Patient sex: F
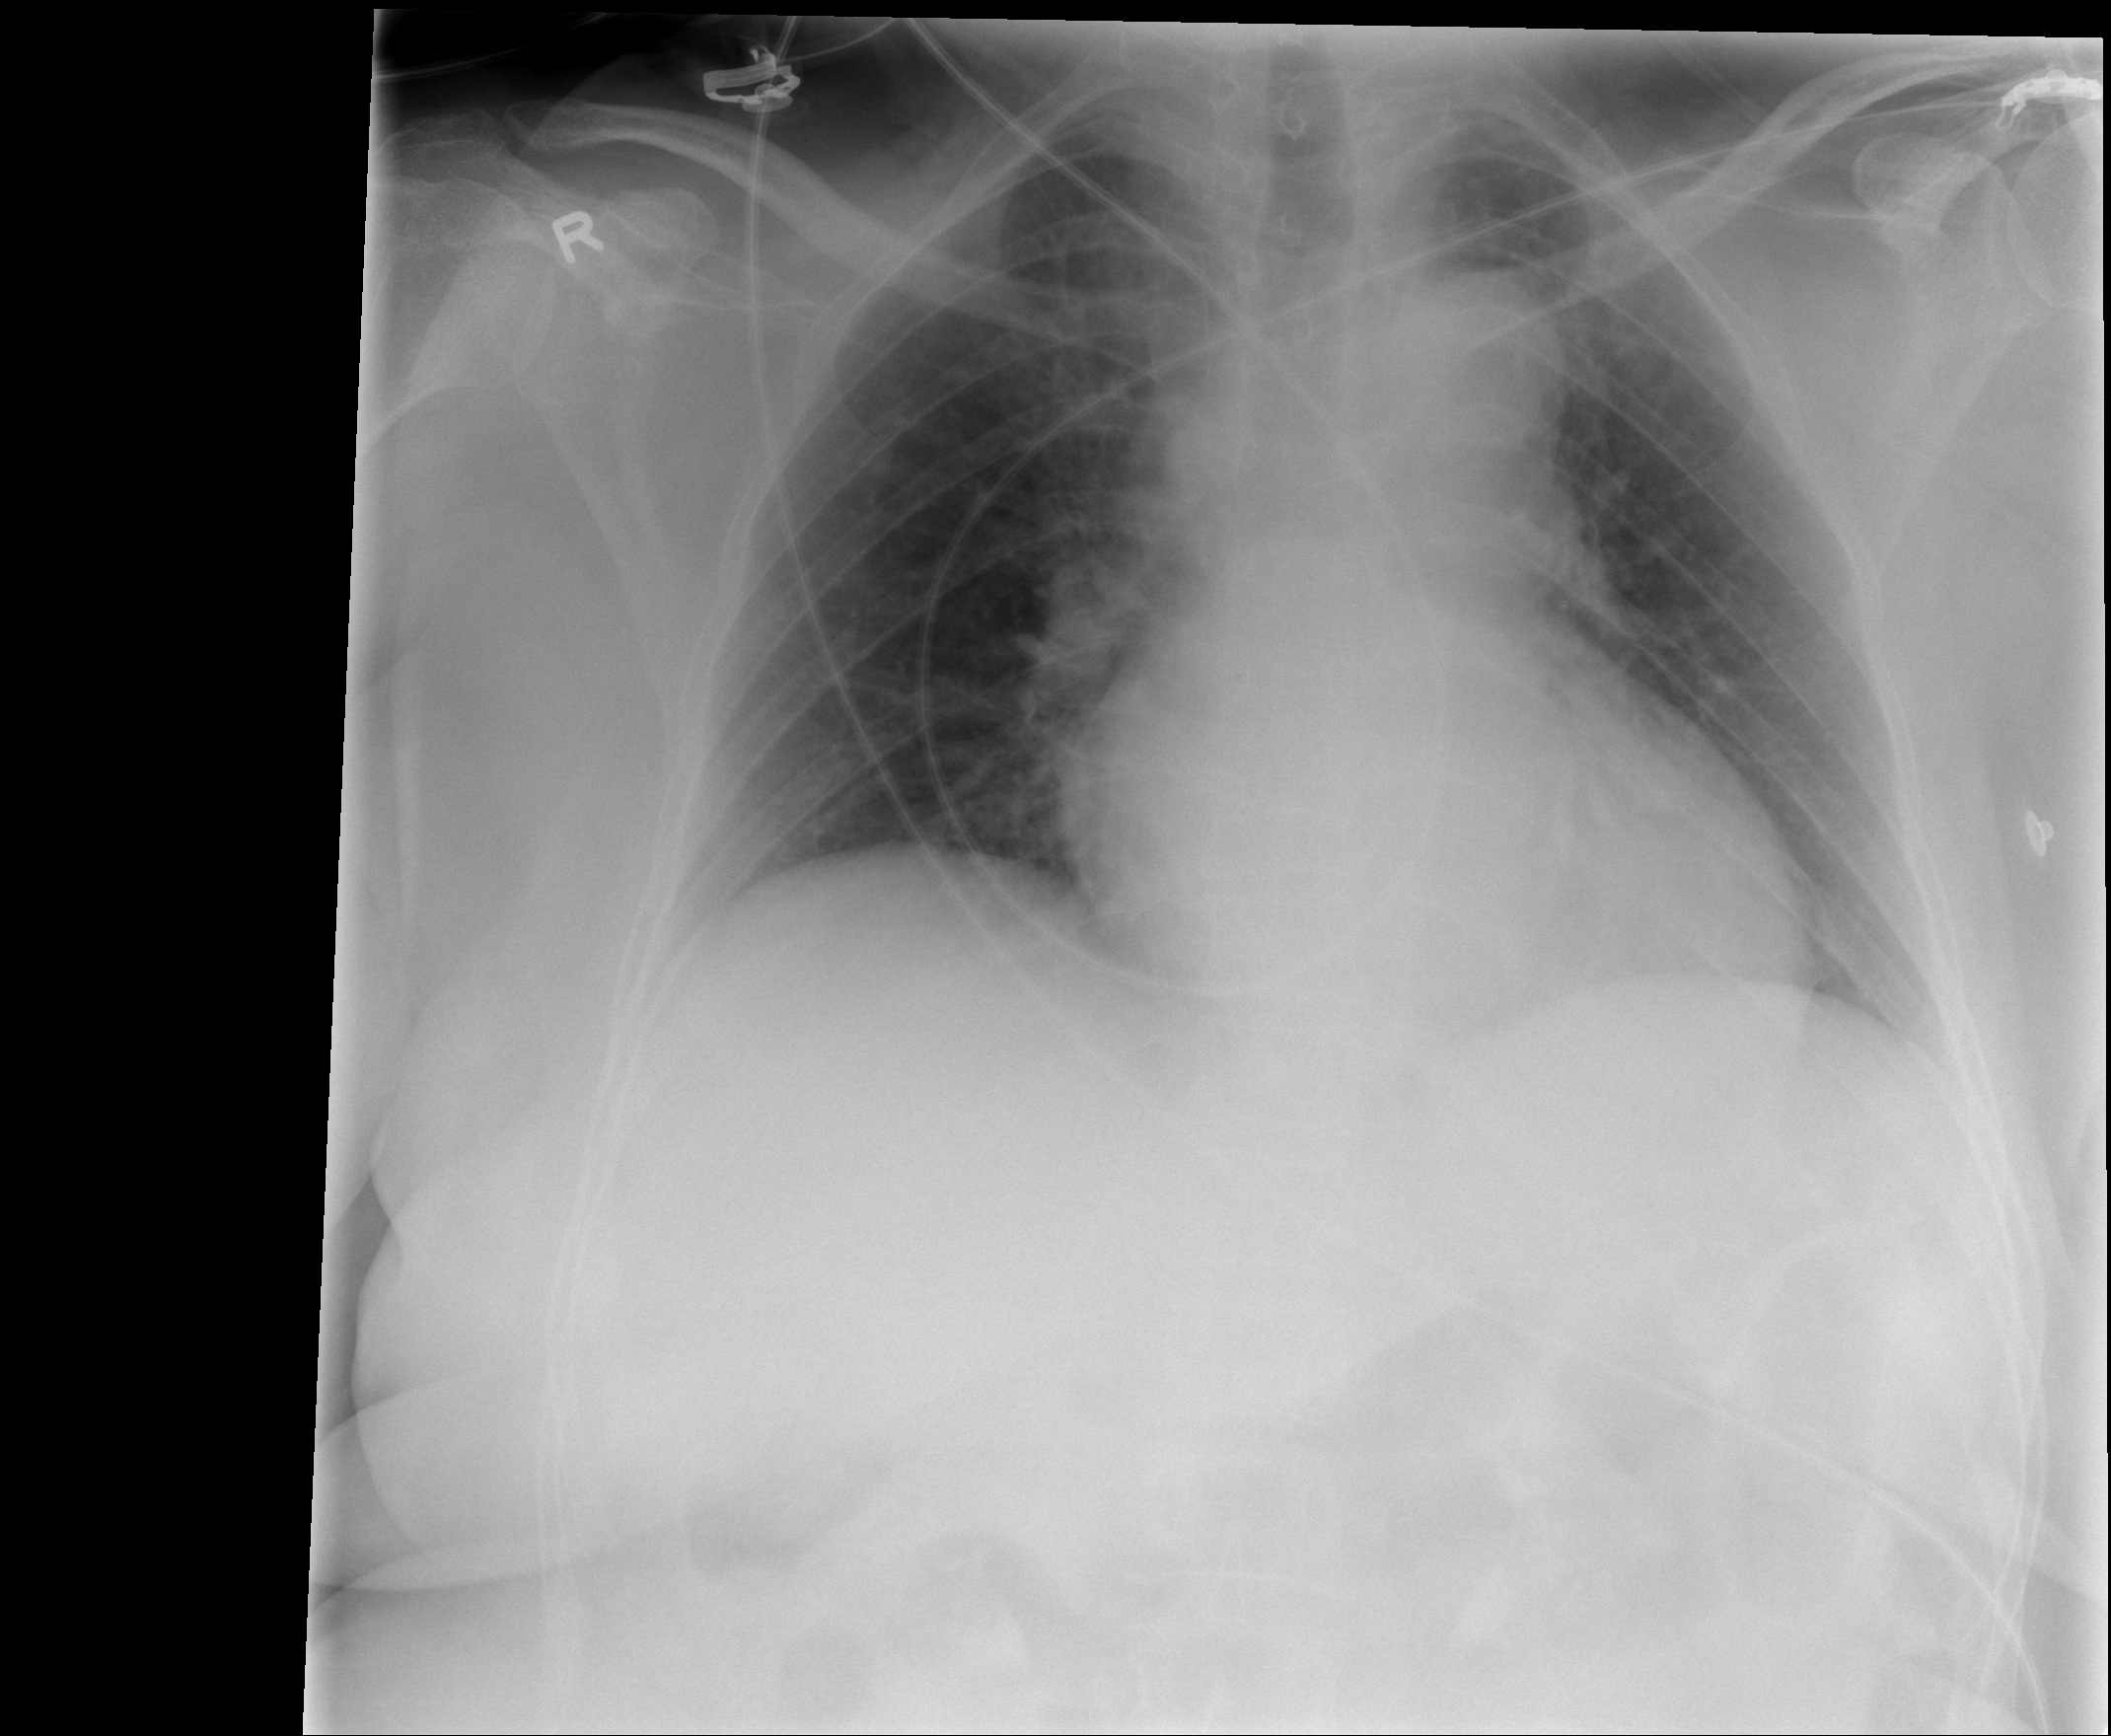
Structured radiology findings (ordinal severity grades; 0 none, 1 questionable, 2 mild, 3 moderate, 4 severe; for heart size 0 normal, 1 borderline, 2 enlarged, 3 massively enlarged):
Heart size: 2
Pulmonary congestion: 2
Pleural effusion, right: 0
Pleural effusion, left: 0
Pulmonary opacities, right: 0
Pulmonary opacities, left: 0
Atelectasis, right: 0
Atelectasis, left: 0